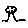
Label: tree